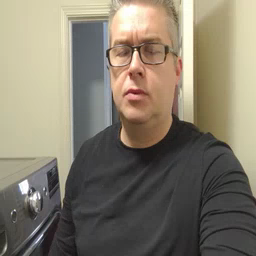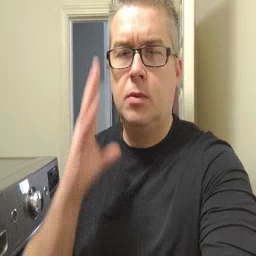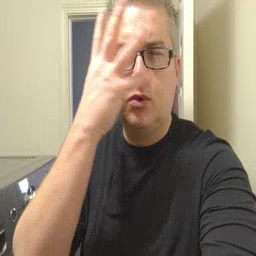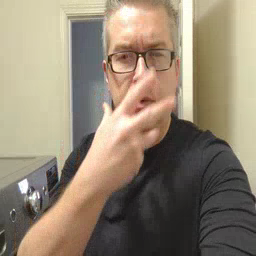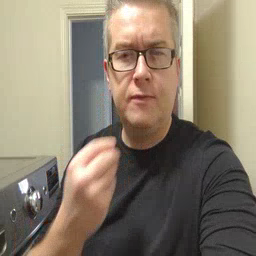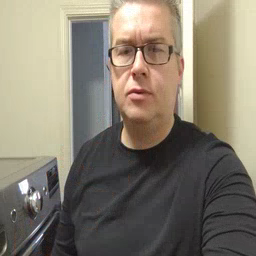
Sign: pretty